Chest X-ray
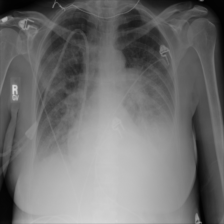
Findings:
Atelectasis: negative
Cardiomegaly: negative
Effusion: negative
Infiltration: positive
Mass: negative
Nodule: negative
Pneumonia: negative
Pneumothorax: negative
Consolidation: negative
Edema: negative
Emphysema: negative
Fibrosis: negative
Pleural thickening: negative
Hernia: negative